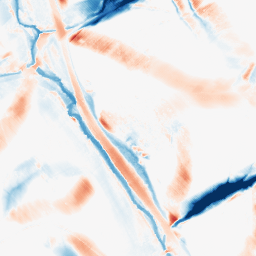
Category: morphological
Decomposition family: morphological_diamond
Decomposition parameters: operation: average
radius: 20
Upsampling method: quintic
Upsampling parameters: scale: 2
Upsampling scale: 2